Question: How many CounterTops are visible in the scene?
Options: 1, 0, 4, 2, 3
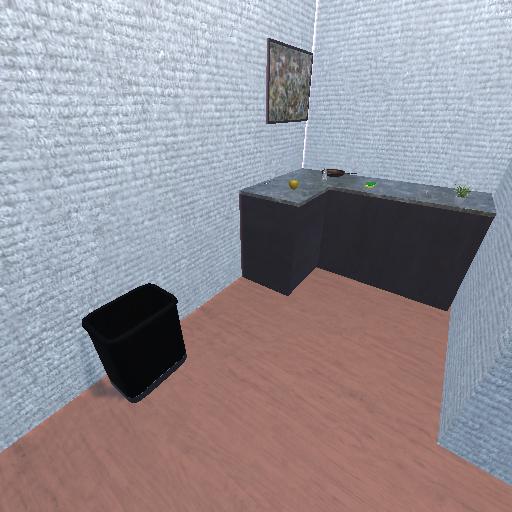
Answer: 1